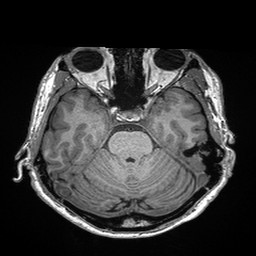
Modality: T1w
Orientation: coronal
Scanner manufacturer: siemens
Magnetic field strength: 3 T
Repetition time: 2.3 s
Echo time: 0.00298 s